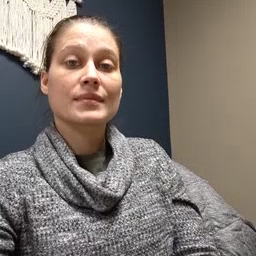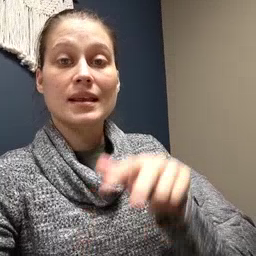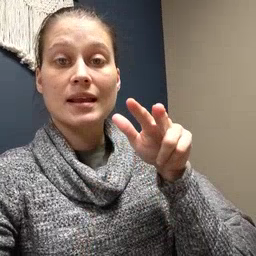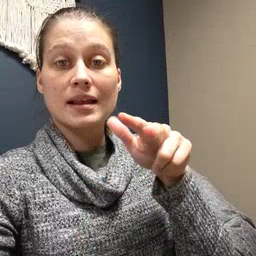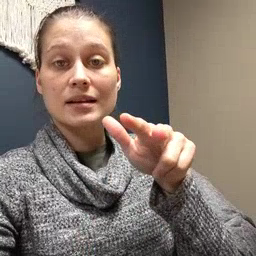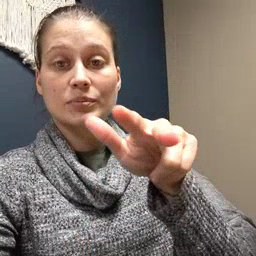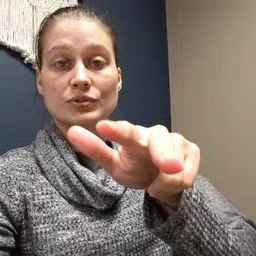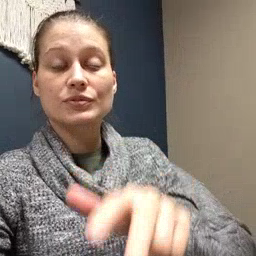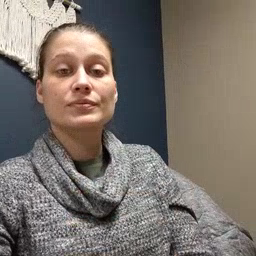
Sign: helicopter